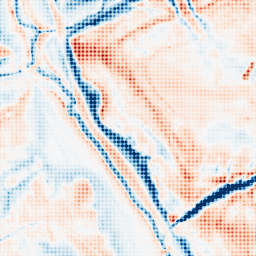
Category: trend_removal
Decomposition family: local_polynomial
Decomposition parameters: window_size: 31
degree: 2
Upsampling method: sinc_blackman
Upsampling parameters: scale: 8
kernel_size: 8
Upsampling scale: 8